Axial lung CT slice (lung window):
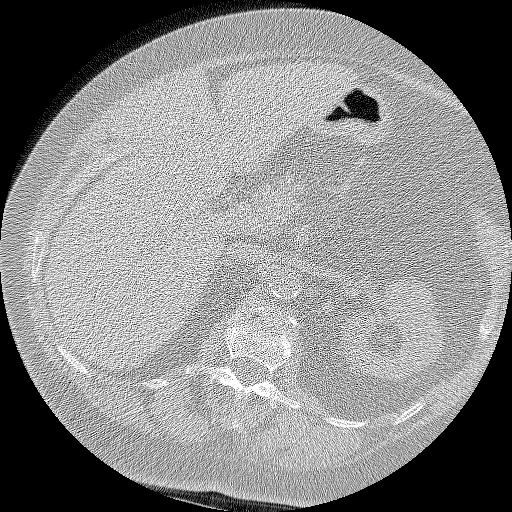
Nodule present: no